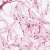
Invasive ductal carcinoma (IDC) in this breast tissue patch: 0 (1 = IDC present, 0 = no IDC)